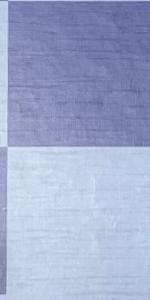
Label: Empty